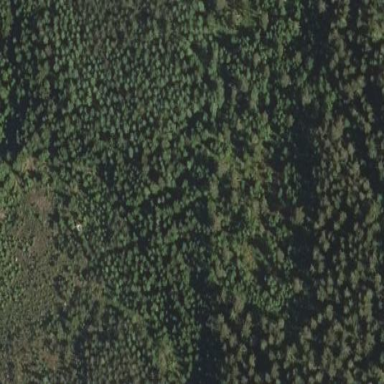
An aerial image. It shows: Patch of scrub vegetation.